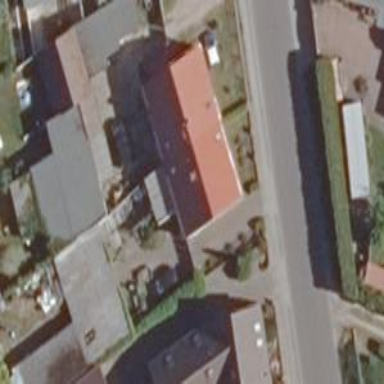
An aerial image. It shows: Detached building.